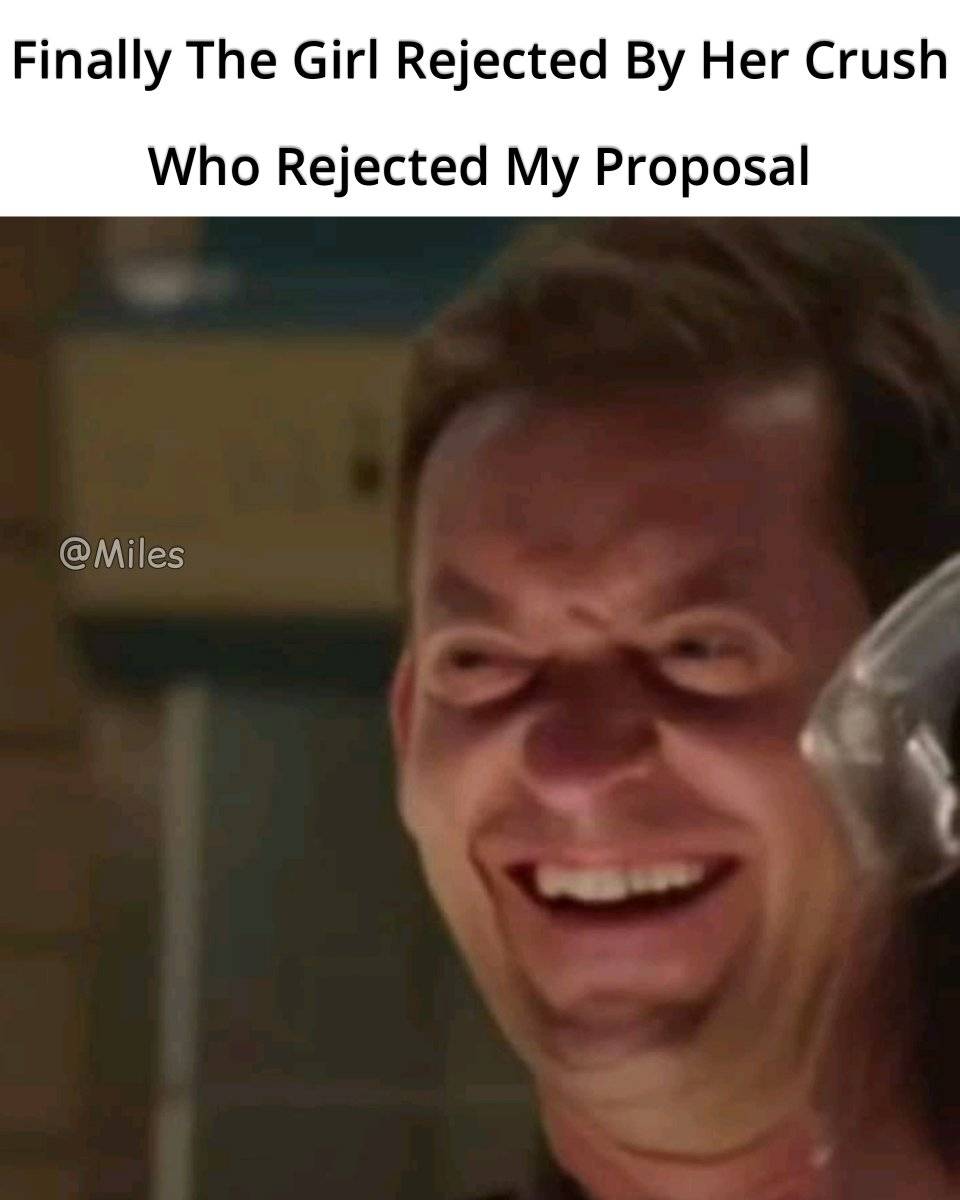
Caption: Finally The Girl Rejected By Her Crush Who Rejected My Proposal
Label: hate